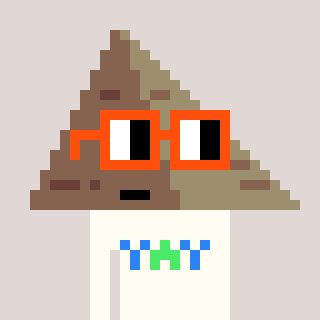
a pixel art character with square orange glasses, a pyramid-shaped head and a grayscale-colored body on a warm background